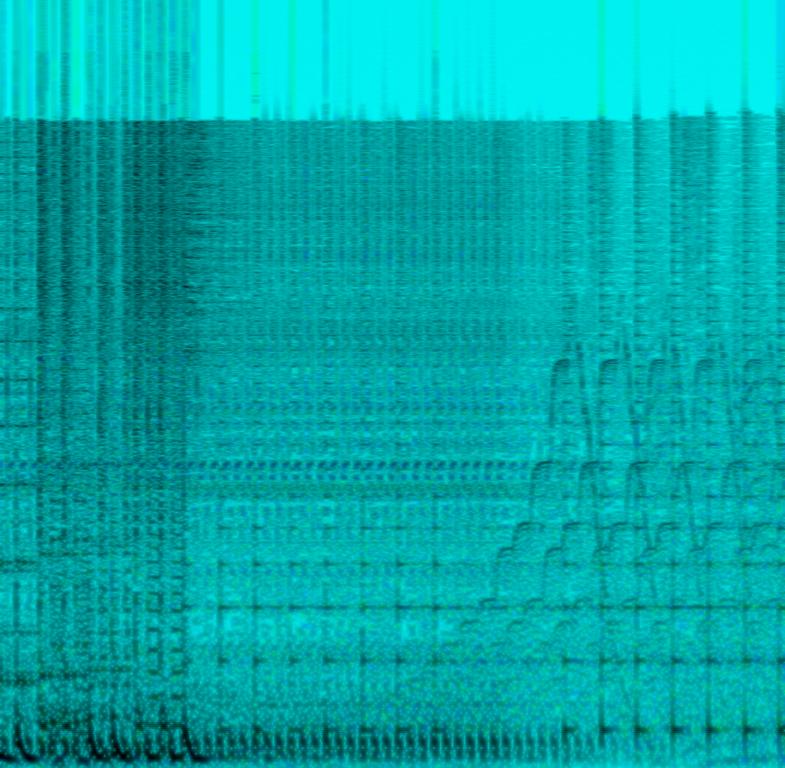
The low quality recording features an electro song that consists stuttering "4 on the floor" kick pattern, punchy snare, shimmering hi hats and open hats, soft crash cymbal, repetitive synth melody, spacey, echoing synth lead melody, buzzy synth bass and fading out stuttering female vocal sound effects. It is reverberant, messy, crushed and thin, as the frequencies are clashing with each other, but it still sounds energetic.